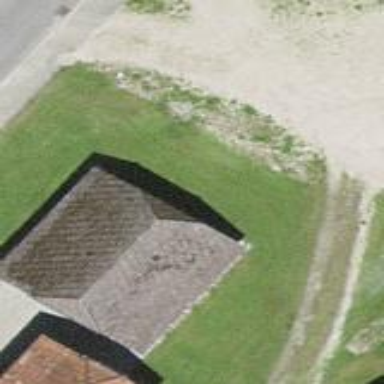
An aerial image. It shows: Garage building.